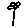
Label: flower